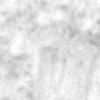
Label: no_change